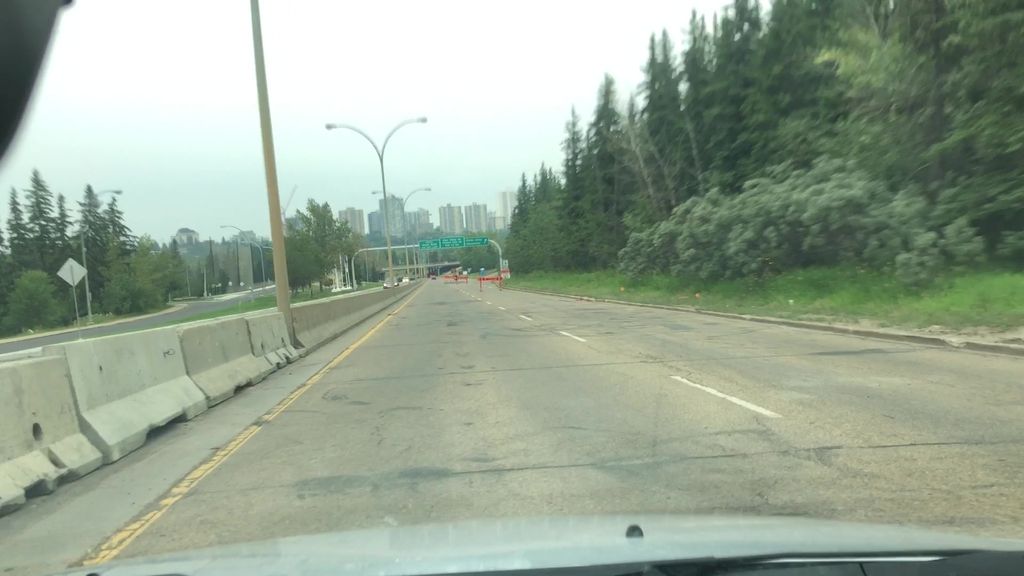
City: edmonton